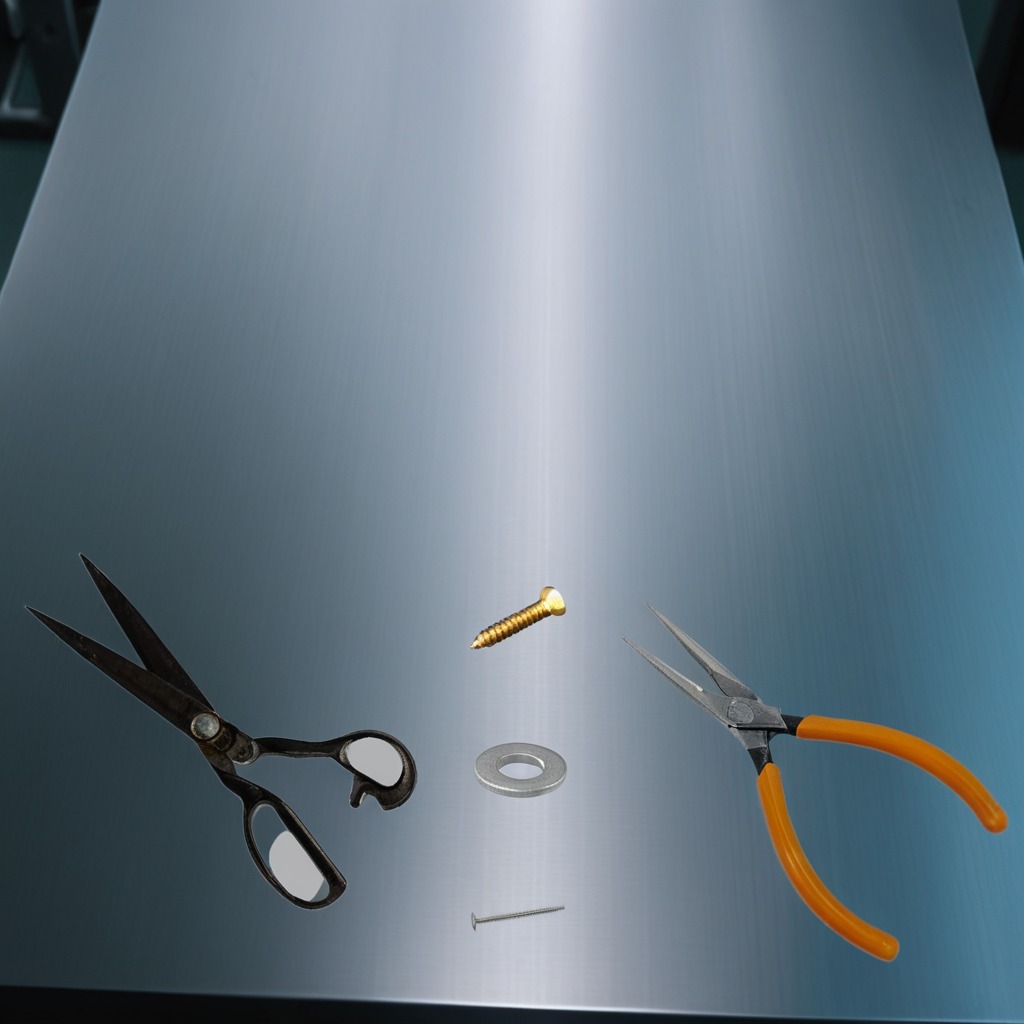
A flat metal washer, a metal machine screw, an iron nail, pliers, and a pair of scissors are lying on the metal table.